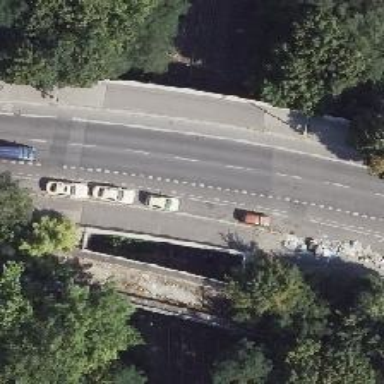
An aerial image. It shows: Asphalt tertiary road on bridge with lane markings for cycle lane on both sides. There is parking available on the right lane.